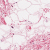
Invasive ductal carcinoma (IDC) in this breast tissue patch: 0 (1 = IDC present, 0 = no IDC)